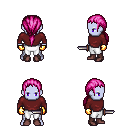
a pixel art fantasy rpg character, male body template, dark elf, purple skin, maroon long-sleeve shirt, white pants, pink ponytail hairstyle, gold gloves, maroon shoes, dagger, four views (front, back, left, right), 2x2 character sprite sheet, small pixel art, hard edges, no anti-aliasing